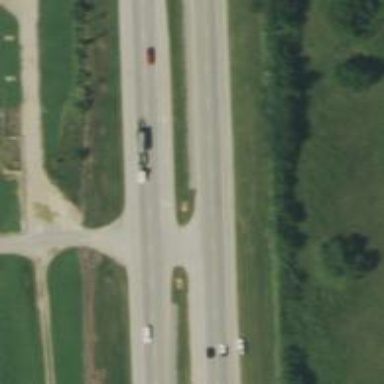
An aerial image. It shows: This image shows trunk highway that functions as expressway.